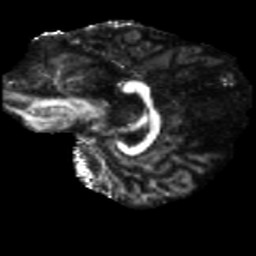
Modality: FA
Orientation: sagittal
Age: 39
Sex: female
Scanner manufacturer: siemens
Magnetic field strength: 3 T
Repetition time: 5.25 s
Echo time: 0.08 s